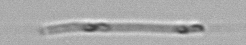
Label: Leptocylindrus